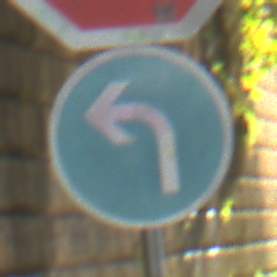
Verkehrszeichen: VorgeschriebeneFahrtrichtungLinks
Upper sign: Stop
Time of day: Midday
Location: Outdoor (Urban)
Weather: Clear
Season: NotSpecified
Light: Natural